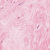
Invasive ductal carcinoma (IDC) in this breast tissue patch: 0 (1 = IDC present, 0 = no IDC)